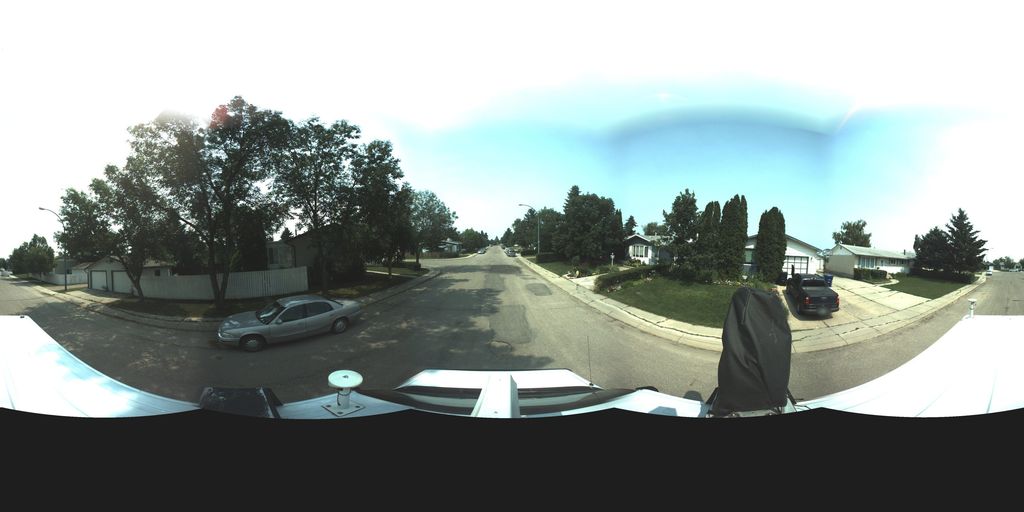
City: saskatoon